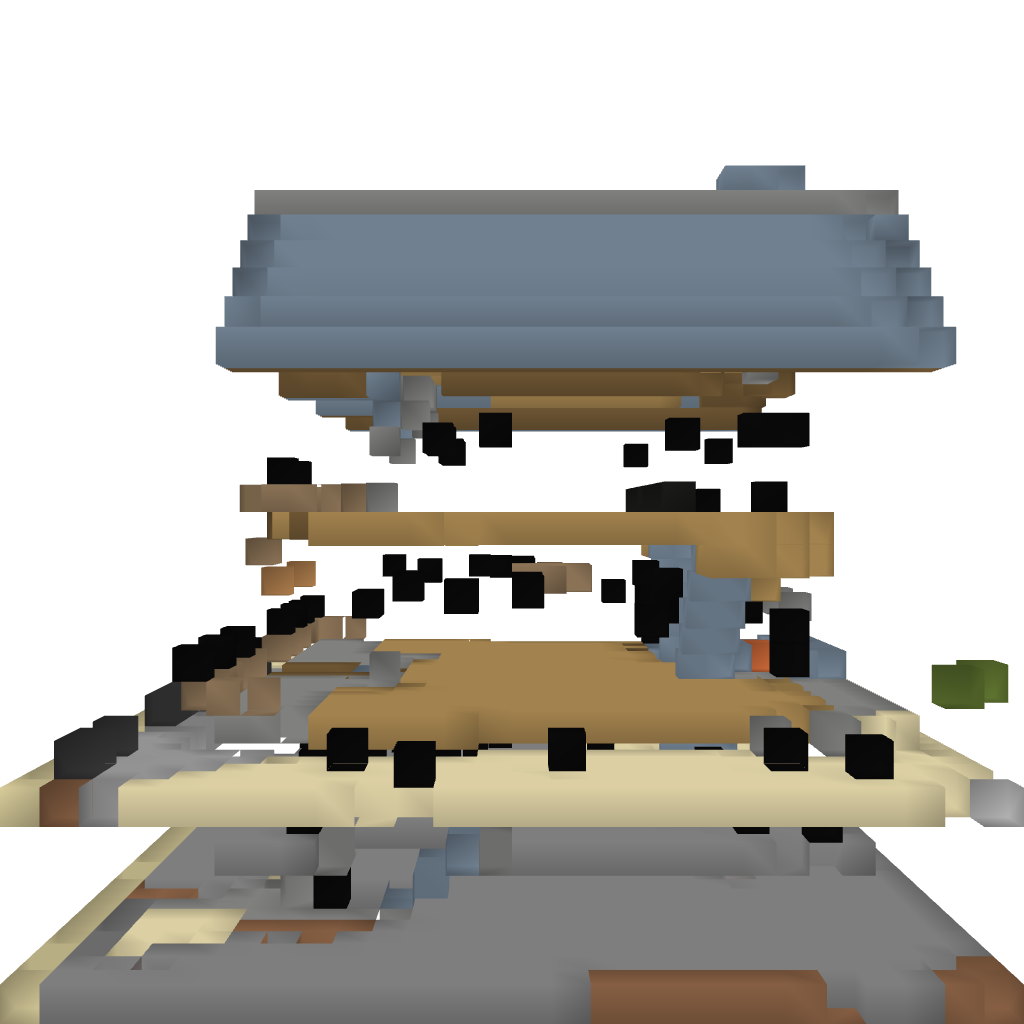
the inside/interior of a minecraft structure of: Survival island house